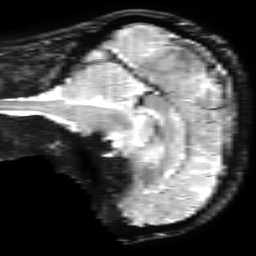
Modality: T2starw
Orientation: sagittal
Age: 27
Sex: male
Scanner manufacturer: ge
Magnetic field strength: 3 T
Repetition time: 0.65 s
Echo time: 0.02 s